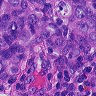
Metastatic tissue present: yes